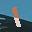
Label: 1